Interaction volume radius: 10 \u00c5
Interaction volume height: 10 \u00c5
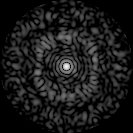
Disorder parameter: 0.8042